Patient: sex M, age 57
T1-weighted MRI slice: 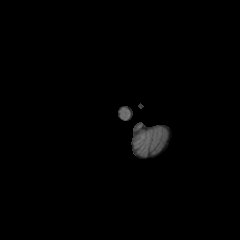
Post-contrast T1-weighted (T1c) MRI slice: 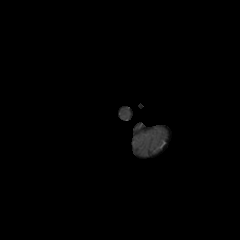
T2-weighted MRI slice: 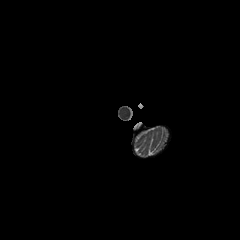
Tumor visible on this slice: no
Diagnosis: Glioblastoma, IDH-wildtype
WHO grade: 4